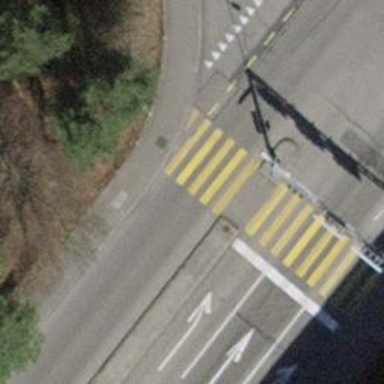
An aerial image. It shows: Primary highway with asphalt surface. There is separate sidewalk on the right and cycle track.